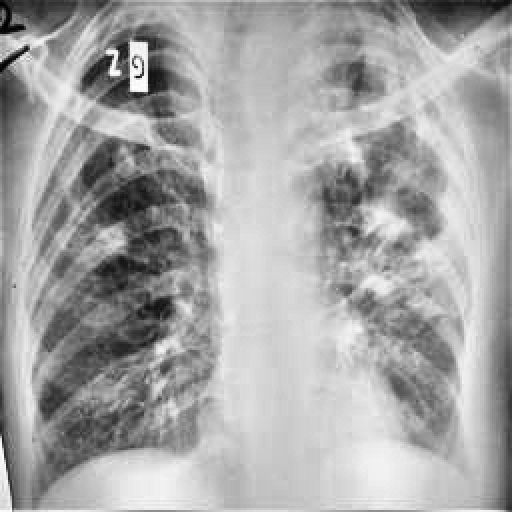
Finding: TUBERCULOSIS